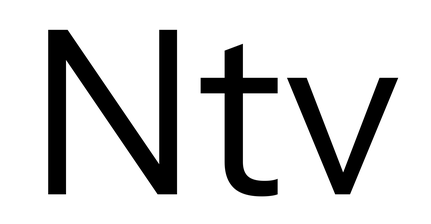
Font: InstrumentSans_Regular